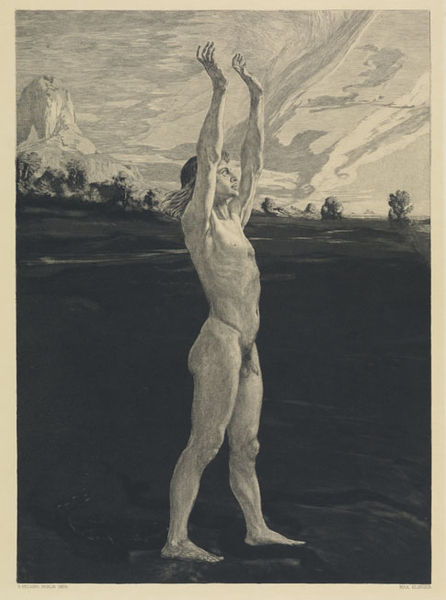
Titel: Und doch! (Vom Tode, Zweiter Theil, Opus XIII, Blatt 8)
Künstler: Max Klinger
Standort: Karlsruhe
Institution: Staatliche Kunsthalle Karlsruhe
Schlagwörter: akt, baum, berg, himmel, körper, mann, nackt, weiß, wolken, akte, bäume, landschaft, brust, geste, grau, haar, hintergrund, licht, nacht, profil, schwarz, zeichnung, blick, wiese, symbolismus, jung, arme, gesicht, lang, mensch, stehen, steine, hände, feld, horizont, morgen, natur, weite, busch, haare, stehend, beine, bewegt, bein, füße, papier, laufen, berge, fels, gebirge, gipfel, graphik, kuh, gewalt, turner, jugendstil, muskeln, bauch, klinger, knie, scham, oberkörper, oben, barfuss, penis, ideal, nakt, rippen, druckgraphik, schwarzweiß, stand, schritt, beten, gebet, jüngling, dramatisch, erhoben, schreiten, sportler, gestreckt, strecken, fidibus, eins, max, adonis, lebendig, sachlichkeit, atlas, öffentlichkeit, fles, männlicher akt, körperkult, yoga, füé, hoffen, felst, d, gebire, 20. jh, standbein+, böick, freedom